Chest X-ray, PA view. Patient: 43 years old, sex M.
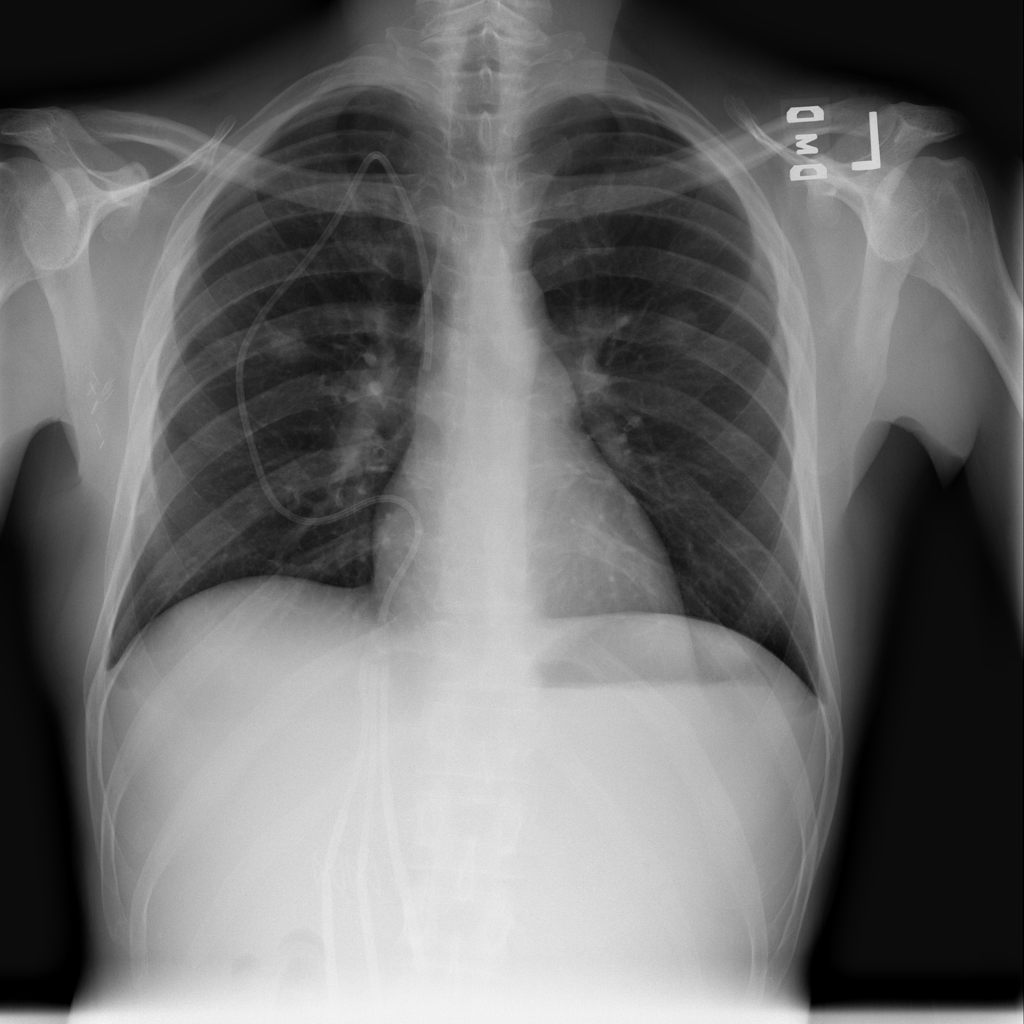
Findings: Infiltration